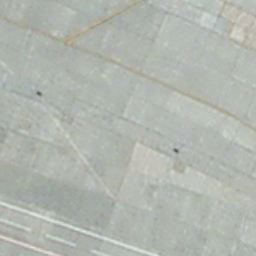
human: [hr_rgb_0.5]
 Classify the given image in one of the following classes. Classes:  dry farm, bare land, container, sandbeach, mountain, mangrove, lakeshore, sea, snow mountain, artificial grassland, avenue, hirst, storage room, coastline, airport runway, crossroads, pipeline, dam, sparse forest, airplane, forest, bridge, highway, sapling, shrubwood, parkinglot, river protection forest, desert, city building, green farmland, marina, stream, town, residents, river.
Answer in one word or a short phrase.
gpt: airport runway